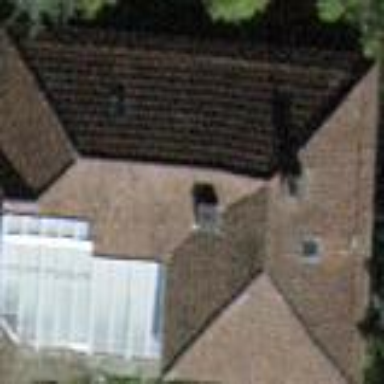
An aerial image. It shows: Hipped roof house.